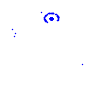
Particle: proton